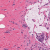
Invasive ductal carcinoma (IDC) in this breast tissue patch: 0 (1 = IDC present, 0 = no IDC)